Interaction volume radius: 5 \u00c5
Interaction volume height: 40 \u00c5
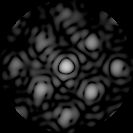
Disorder parameter: 0.2428